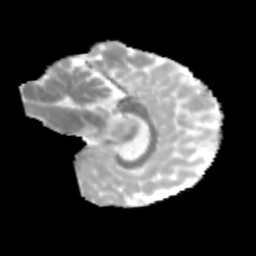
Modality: MD
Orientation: sagittal
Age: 13
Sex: male
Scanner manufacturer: siemens
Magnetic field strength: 3 T
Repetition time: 3.8 s
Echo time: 0.07 s